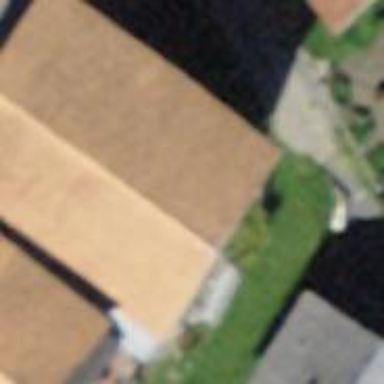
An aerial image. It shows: Garage.